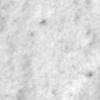
Label: no_change